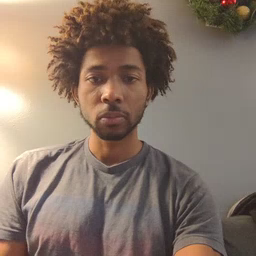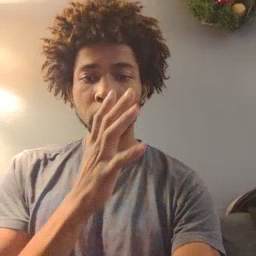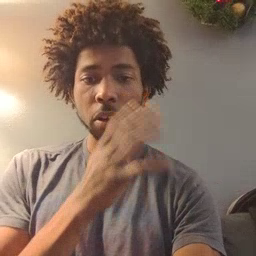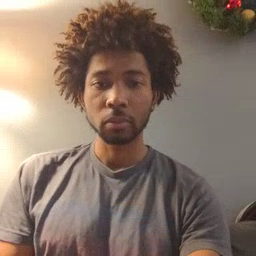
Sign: mom